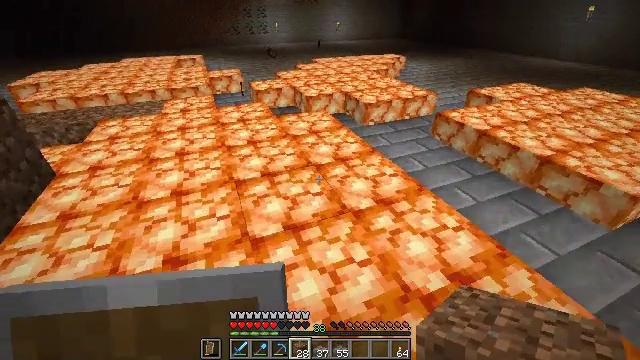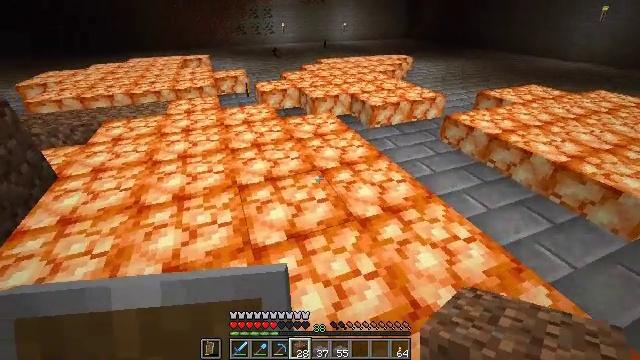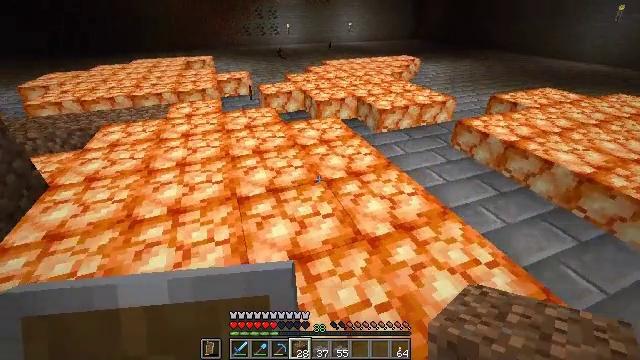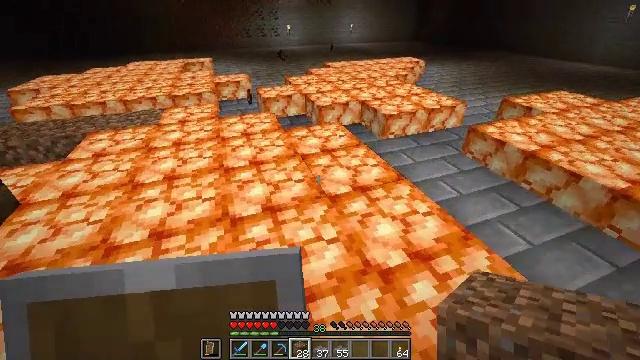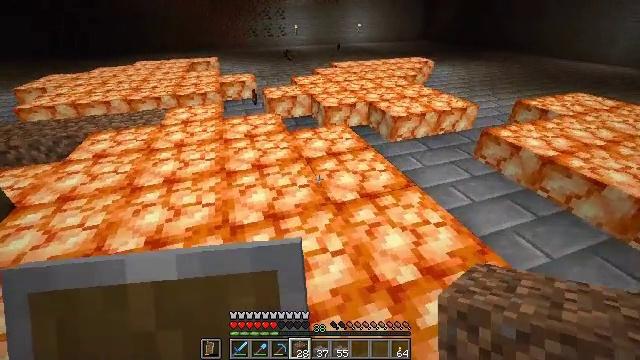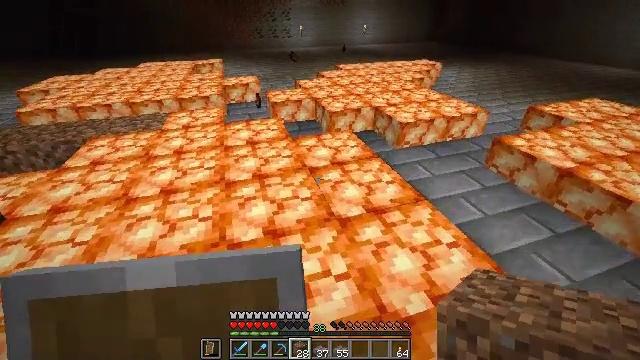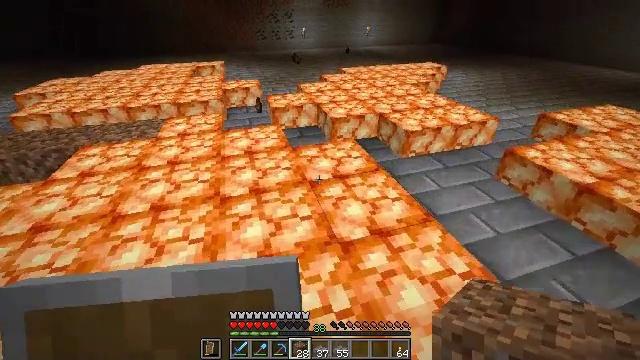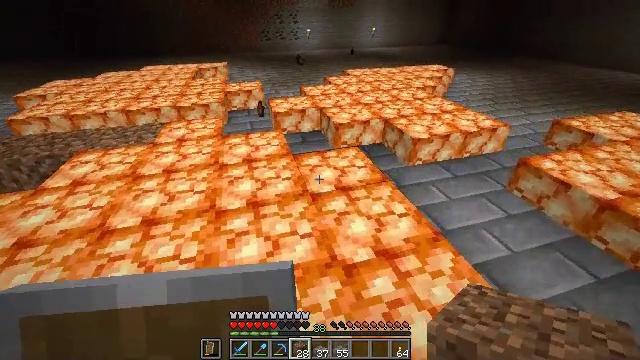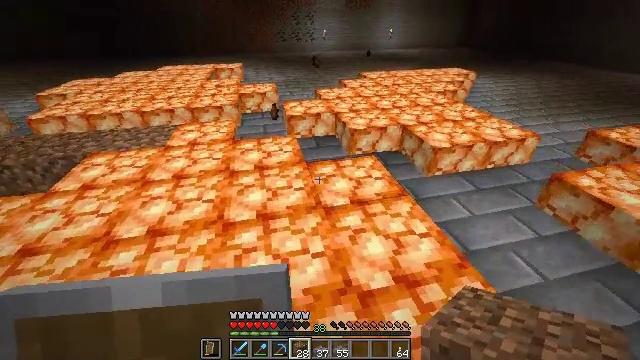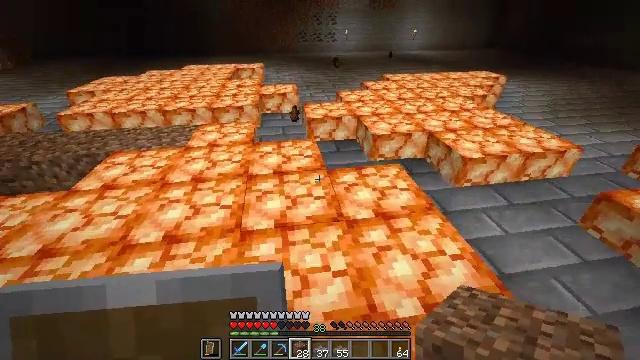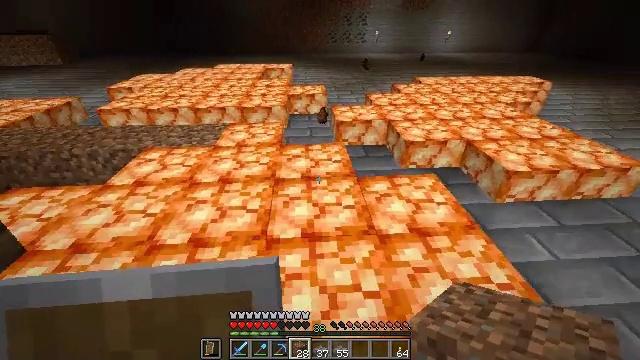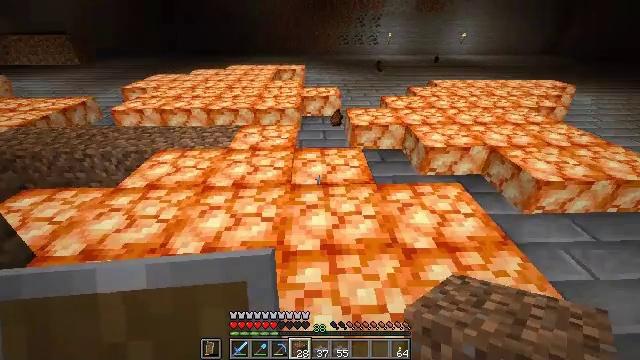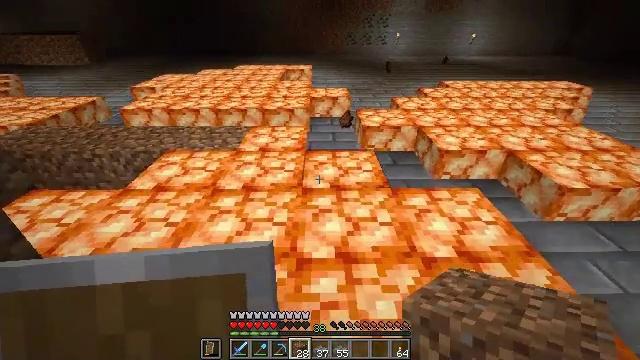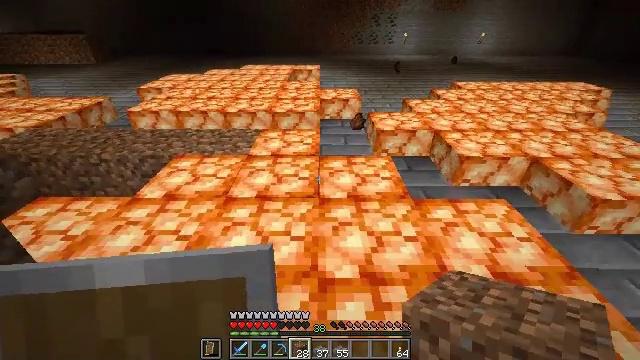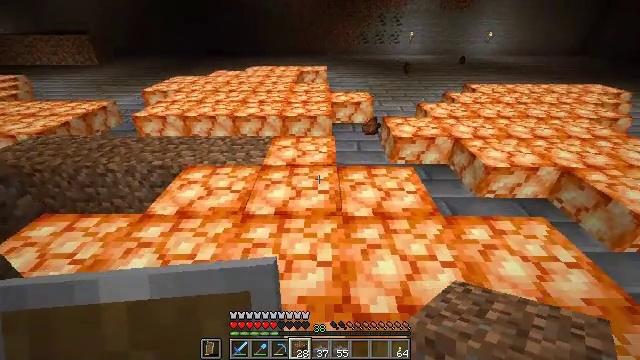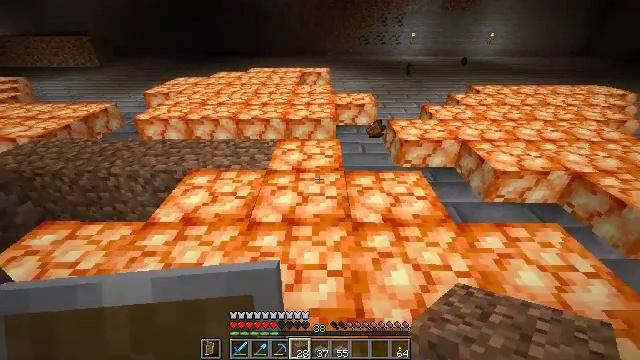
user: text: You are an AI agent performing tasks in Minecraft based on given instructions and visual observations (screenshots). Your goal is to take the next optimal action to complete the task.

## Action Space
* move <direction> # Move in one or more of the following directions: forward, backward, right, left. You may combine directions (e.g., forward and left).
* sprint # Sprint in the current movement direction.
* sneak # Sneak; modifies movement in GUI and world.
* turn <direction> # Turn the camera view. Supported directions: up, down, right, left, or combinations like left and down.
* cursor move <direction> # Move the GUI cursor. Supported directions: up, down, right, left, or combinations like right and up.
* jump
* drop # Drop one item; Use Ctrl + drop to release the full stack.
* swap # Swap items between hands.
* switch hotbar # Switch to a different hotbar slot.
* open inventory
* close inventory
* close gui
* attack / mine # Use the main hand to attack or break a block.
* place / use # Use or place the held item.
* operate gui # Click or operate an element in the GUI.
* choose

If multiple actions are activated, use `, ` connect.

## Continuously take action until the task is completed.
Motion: motion action
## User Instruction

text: Collect the shroomlight block.
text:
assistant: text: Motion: move forward, turn left
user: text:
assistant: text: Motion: move forward, turn left
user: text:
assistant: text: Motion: move forward
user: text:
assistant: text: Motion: move forward, turn left
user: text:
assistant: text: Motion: move forward, turn left
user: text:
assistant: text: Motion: move forward
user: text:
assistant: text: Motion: move forward
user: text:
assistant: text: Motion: move forward and move left, turn left
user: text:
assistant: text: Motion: move forward and move left, turn left
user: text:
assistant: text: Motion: move forward and move left, turn left
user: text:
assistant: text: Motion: move forward and move left, turn left
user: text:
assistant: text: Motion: move forward and move left, turn left
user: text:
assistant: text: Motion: move forward and move left
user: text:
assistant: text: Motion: move forward and move left
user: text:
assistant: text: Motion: move forward and move left
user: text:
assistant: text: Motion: move forward and move left
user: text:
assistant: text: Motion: move forward
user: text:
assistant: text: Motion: move forward
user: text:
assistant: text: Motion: move forward
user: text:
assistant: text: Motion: move forward
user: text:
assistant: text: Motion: move forward
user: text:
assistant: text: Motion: move forward, turn left and down
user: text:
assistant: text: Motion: move forward, turn left and down
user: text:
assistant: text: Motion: move forward, turn left and down
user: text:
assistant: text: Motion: move forward, turn left
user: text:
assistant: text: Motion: move forward, turn left
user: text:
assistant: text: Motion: move forward, turn left
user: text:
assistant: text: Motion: move forward, turn left
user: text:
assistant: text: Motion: move forward, turn left
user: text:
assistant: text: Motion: move forward, turn left